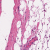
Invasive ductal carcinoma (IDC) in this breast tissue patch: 0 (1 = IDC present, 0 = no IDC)